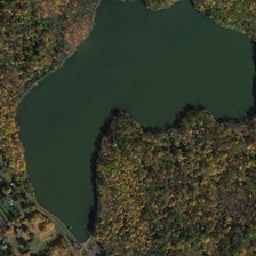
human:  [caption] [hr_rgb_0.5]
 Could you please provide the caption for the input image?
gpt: There is a bright green lake on the ground.

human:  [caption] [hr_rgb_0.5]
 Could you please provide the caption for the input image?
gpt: There is a clear green lake on the ground.

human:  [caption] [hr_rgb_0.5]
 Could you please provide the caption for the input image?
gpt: There is a green lake on the ground.

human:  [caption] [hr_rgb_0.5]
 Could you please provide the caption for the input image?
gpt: There is a green lake

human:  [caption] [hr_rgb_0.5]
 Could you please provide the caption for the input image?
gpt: There is a bright green lake on the ground.